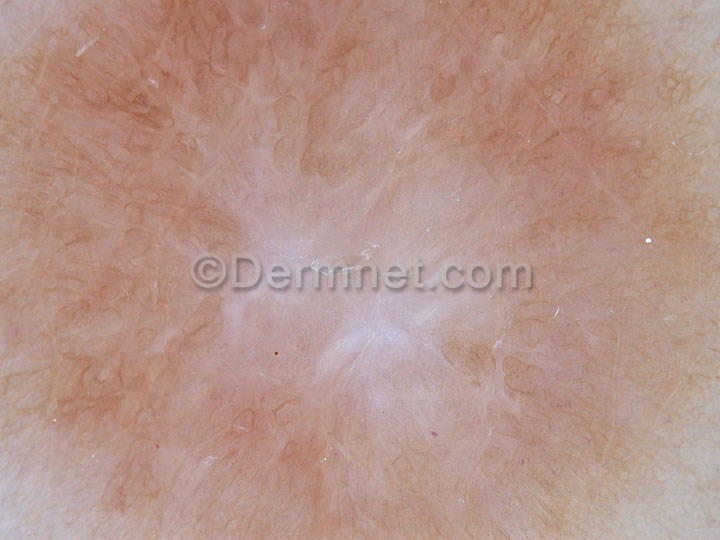
Disease: Seborrheic Keratoses and other Benign Tumors